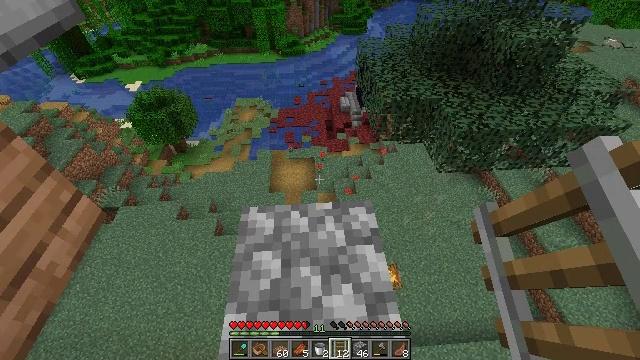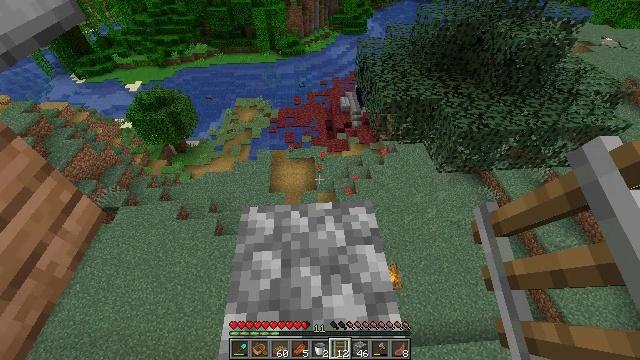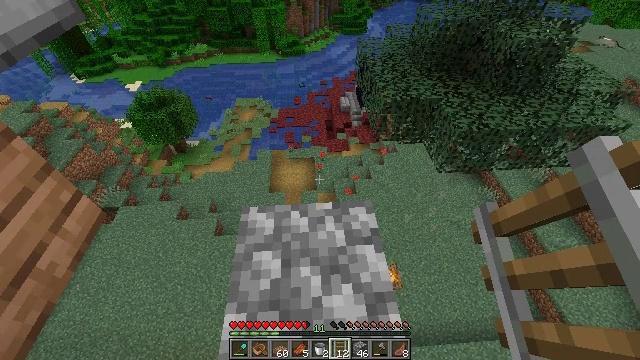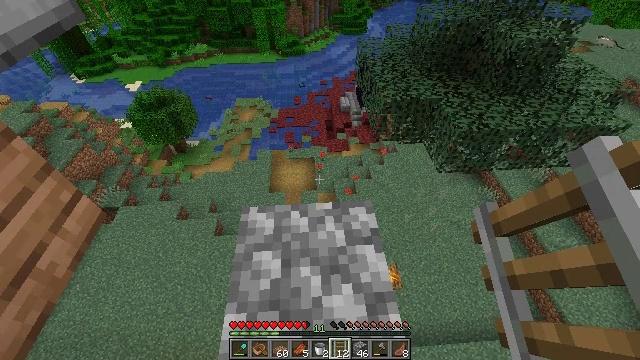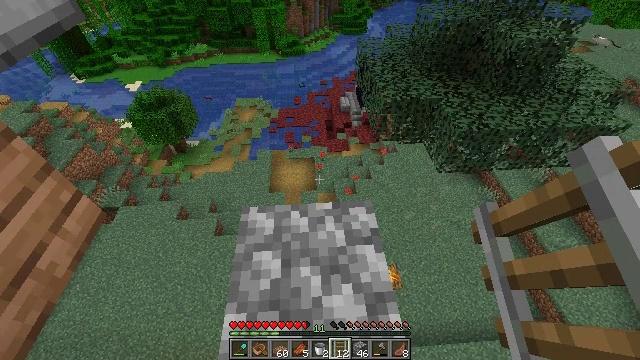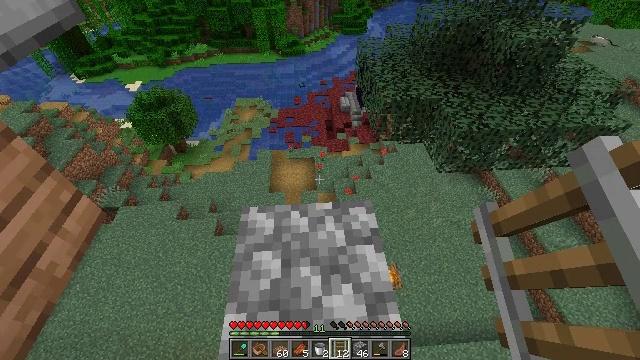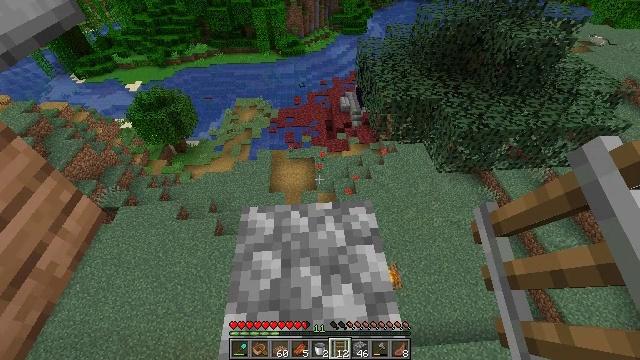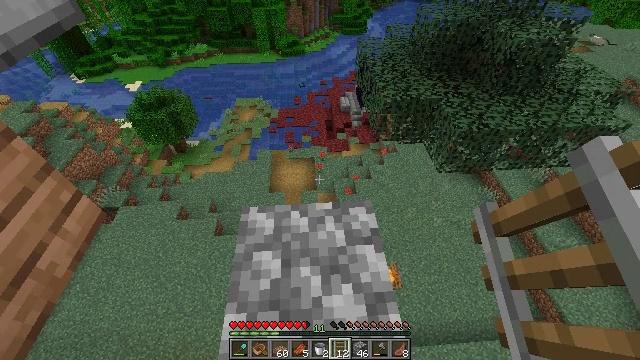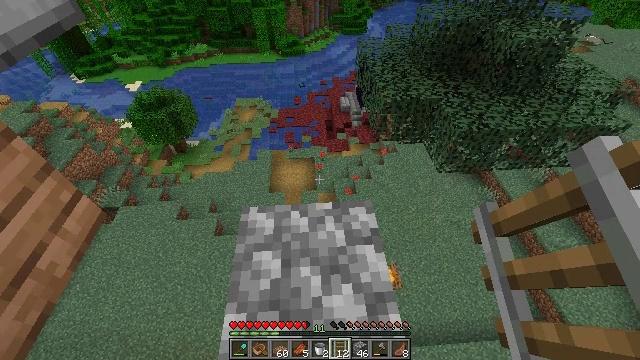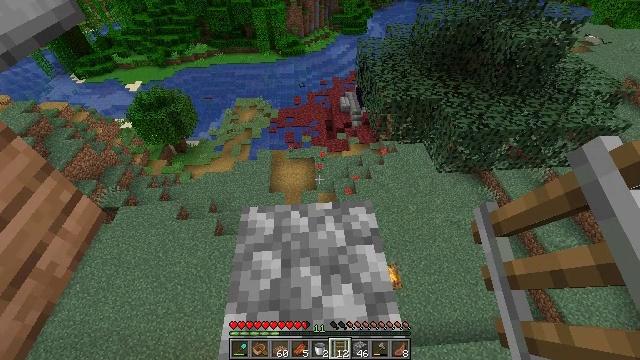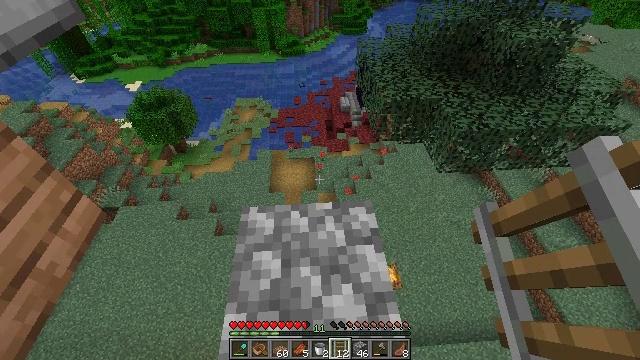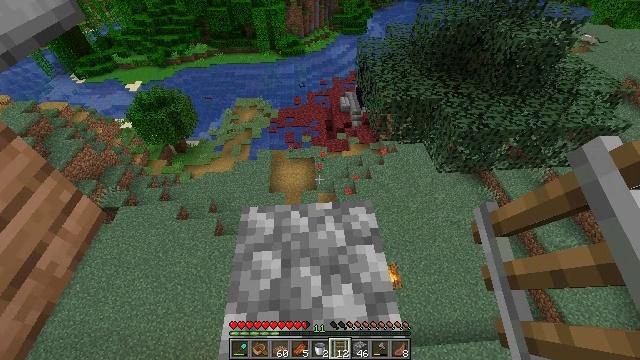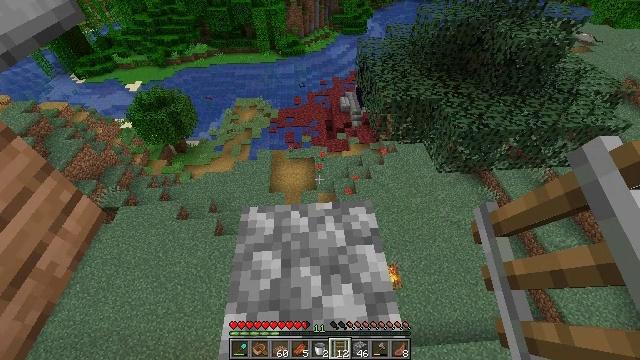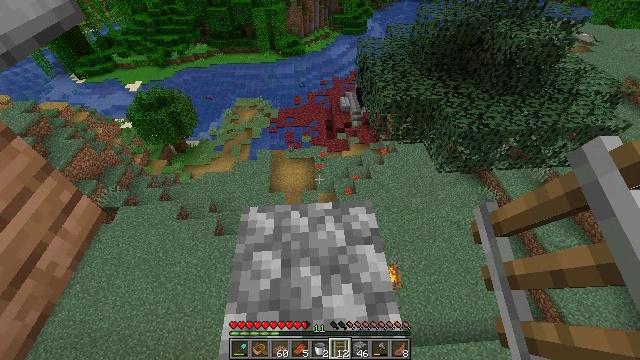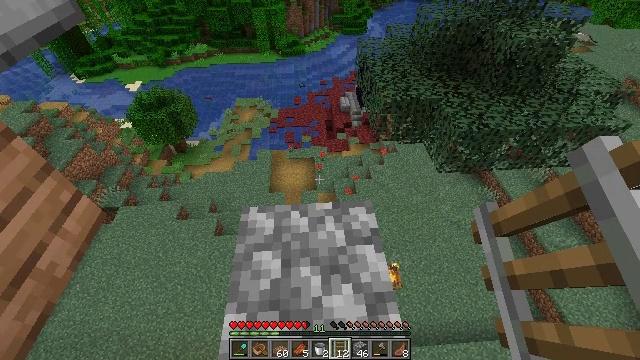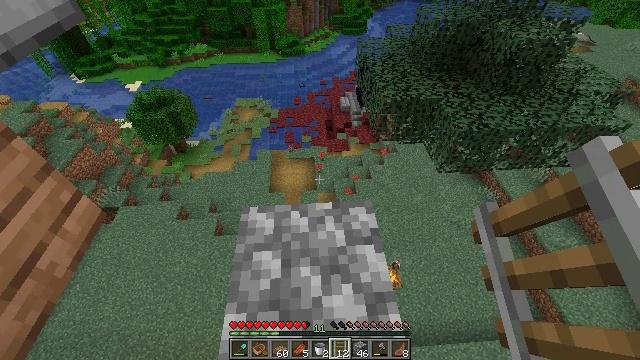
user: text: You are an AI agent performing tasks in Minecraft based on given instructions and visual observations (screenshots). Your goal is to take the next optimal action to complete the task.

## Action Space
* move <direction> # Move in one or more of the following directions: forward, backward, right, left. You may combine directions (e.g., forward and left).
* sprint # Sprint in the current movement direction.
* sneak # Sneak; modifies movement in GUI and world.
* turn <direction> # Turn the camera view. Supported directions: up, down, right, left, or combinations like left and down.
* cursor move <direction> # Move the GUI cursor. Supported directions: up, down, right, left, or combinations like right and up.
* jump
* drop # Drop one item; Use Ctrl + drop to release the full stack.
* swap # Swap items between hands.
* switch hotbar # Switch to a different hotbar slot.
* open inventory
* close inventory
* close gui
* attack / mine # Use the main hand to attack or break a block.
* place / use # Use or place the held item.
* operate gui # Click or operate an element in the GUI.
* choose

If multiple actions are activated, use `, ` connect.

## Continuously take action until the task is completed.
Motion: motion action
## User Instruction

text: Get a spruce button by crafting it from a spruce plank.
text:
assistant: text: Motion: no_op
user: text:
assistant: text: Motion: no_op
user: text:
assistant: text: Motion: no_op
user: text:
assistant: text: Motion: no_op
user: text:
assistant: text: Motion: no_op
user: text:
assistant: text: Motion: no_op
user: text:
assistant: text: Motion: no_op
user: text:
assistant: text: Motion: no_op
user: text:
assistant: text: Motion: no_op
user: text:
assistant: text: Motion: no_op
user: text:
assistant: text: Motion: no_op
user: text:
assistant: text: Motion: no_op
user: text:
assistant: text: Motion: no_op
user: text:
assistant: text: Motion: no_op
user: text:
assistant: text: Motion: no_op
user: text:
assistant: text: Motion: no_op
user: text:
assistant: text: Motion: no_op
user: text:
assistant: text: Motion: no_op
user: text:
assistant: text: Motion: no_op
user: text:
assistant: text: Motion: no_op
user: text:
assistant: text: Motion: no_op
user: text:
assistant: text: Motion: no_op
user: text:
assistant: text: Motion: no_op
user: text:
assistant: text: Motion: no_op
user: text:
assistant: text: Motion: no_op
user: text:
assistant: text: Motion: no_op
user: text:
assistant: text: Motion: no_op
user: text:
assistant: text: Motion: no_op
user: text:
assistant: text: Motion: no_op
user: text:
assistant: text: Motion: no_op